Question: I have a function that return a plot:
'''
NDVI_Result = function(x,y){
output = raster::overlay(raster::raster(base::normalizePath(x)),
raster::raster(base::normalizePath(y)), fun = NDVI)
graphics::par(bg=NA,mar=c(0,0,0,0),oma=c(0,0,0,0))
raster::plot(output,axes=FALSE,box=TRUE,legend=FALSE, frame=FALSE)
'''
After exporting this as png, I get this result:

How can I remove the right margin of the result to be able to work with the image which then contains only the box?
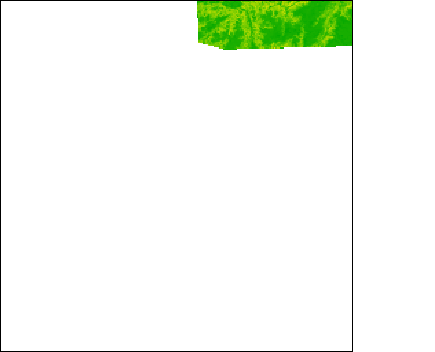
Answer: You can use 'image' instead of 'plot'
'''
library(raster)
r <- raster(system.file("external/test.grd", package="raster"))
par(bg=NA,mar=c(0,0,0,0),oma=c(0,0,0,0))
image(r, axes=FALSE)
'''